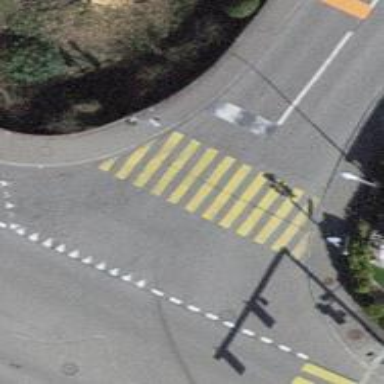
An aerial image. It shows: Marked road crossing with yellow markings.